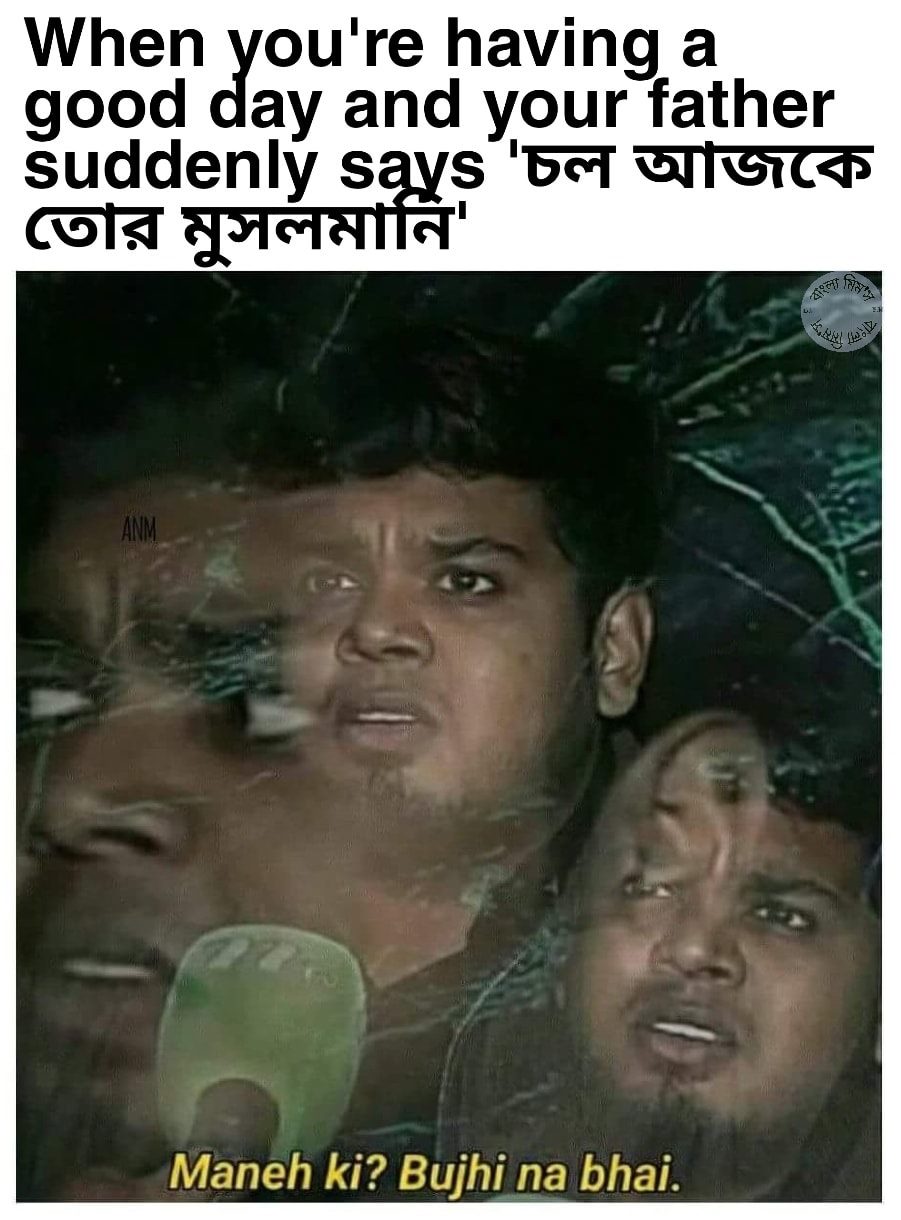
Caption: When you're having a good day and your father suddenly says 'চল আজকে তোর মুসলমানি'  Maneh ki?  Bujhi na bhai.
Label: non-hate